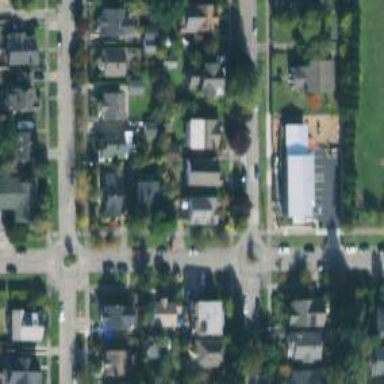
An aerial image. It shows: Residential road with separate sidewalk.